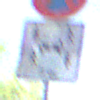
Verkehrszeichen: CarsharingfahrzeugeFrei
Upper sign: AbsolutesHalteverbot
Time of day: Midday
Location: Roofed (Underpass)
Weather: Clear
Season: NotSpecified
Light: Natural